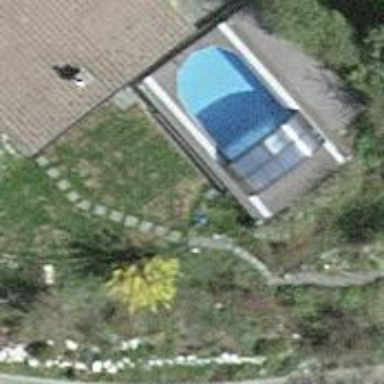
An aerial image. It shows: Swimming pool located in leisure land.